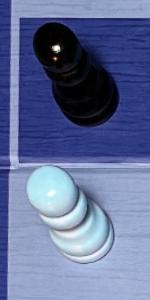
Label: Pawn_White